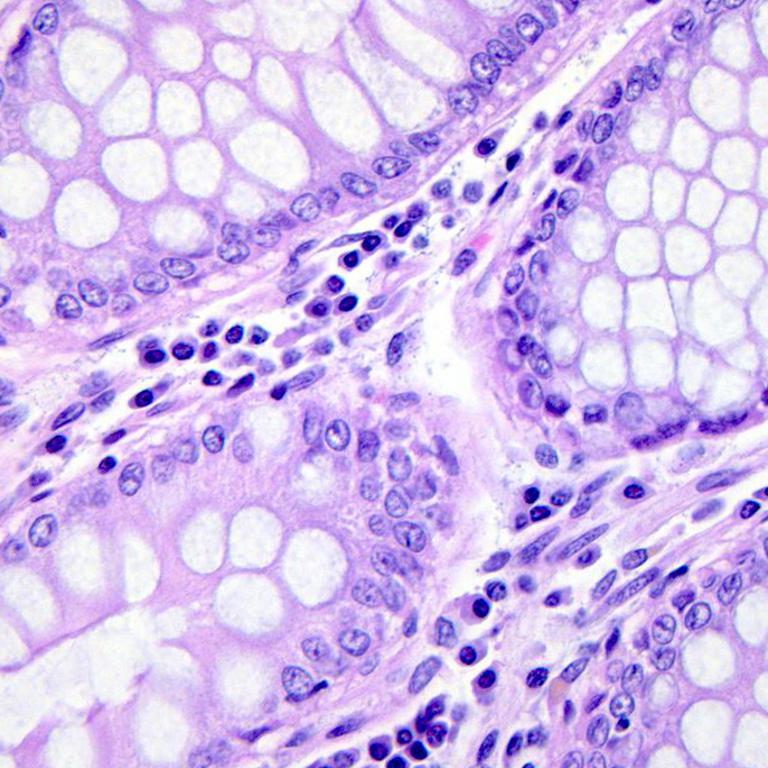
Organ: colon
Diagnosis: benign